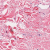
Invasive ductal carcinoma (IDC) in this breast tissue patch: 0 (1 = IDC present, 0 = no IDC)